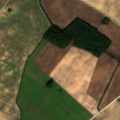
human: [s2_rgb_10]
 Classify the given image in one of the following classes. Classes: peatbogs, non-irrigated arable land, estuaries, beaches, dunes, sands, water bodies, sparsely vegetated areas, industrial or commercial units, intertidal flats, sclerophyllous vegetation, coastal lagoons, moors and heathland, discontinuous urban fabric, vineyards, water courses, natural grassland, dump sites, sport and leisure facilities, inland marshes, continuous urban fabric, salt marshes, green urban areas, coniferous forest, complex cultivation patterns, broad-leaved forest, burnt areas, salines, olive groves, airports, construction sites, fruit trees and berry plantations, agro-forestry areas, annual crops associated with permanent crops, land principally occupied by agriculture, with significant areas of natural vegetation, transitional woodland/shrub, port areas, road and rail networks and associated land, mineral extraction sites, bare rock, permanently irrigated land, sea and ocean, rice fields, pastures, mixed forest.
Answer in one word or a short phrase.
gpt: non-irrigated arable land, land principally occupied by agriculture, with significant areas of natural vegetation